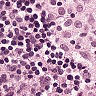
Metastatic tissue present: no